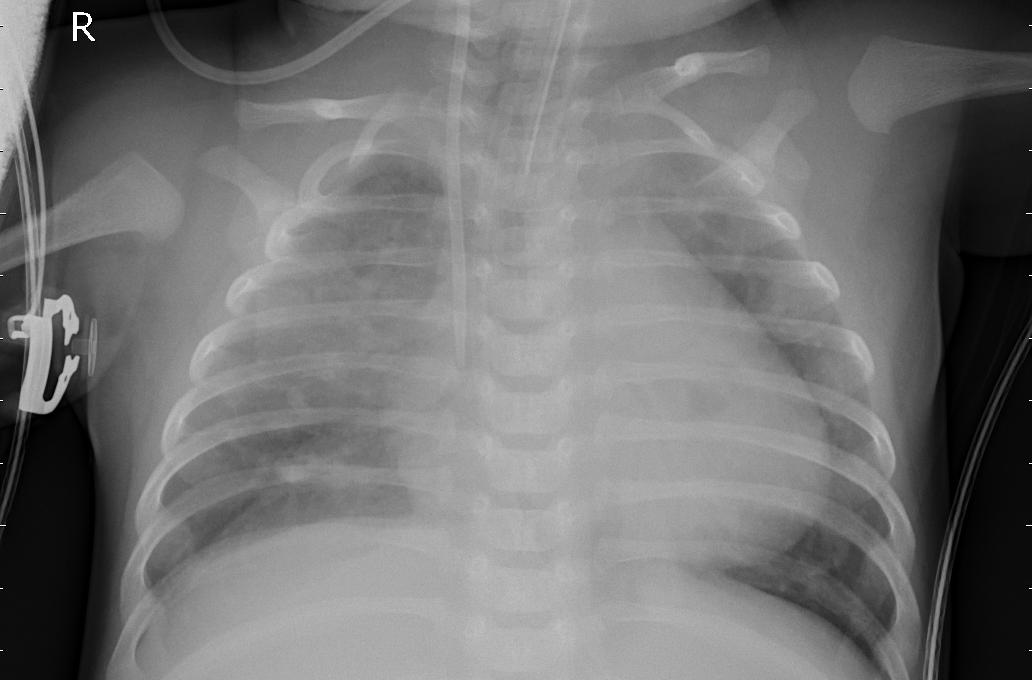
Diagnosis: PNEUMONIA